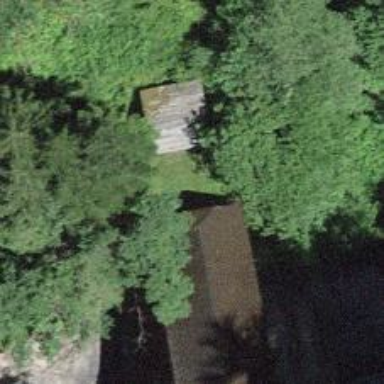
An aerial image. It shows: Covered bridge on path.